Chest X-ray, PA view. Patient: 12 years old, sex M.
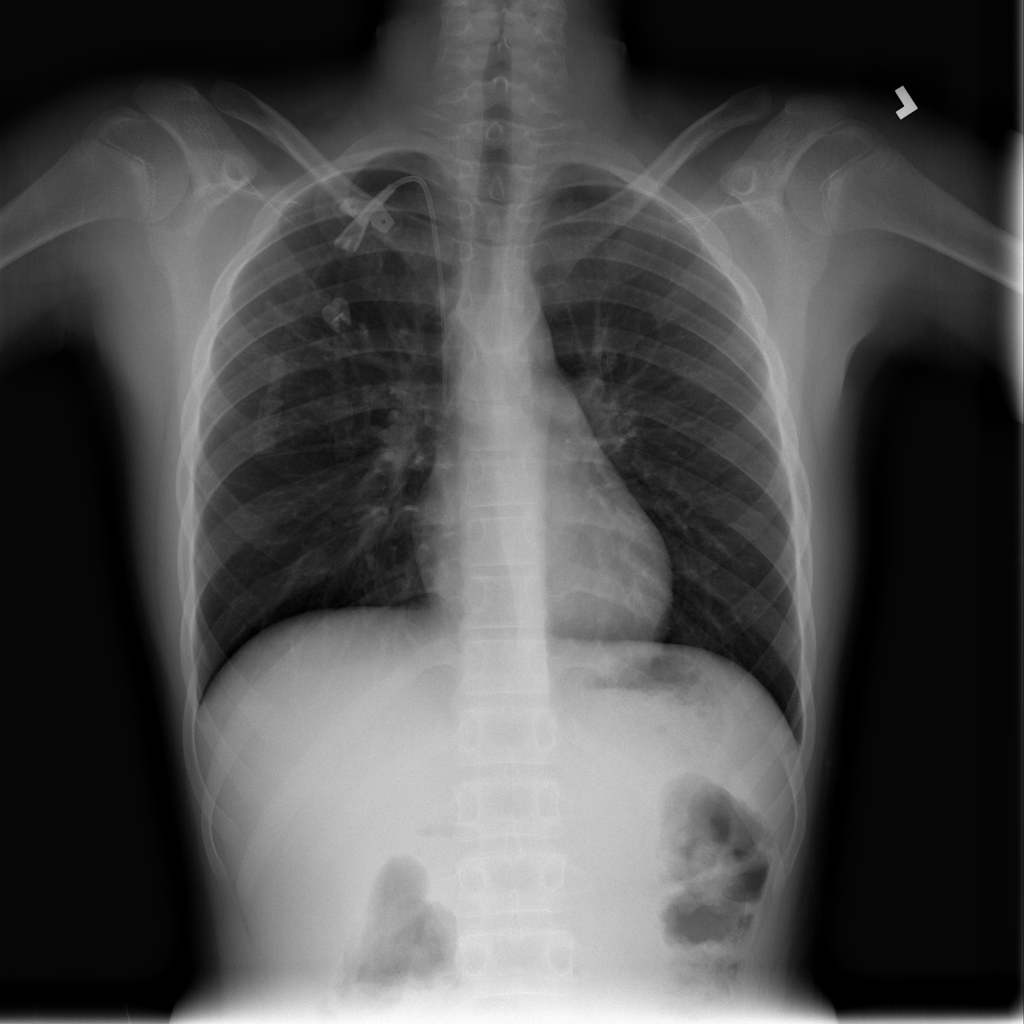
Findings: No Finding